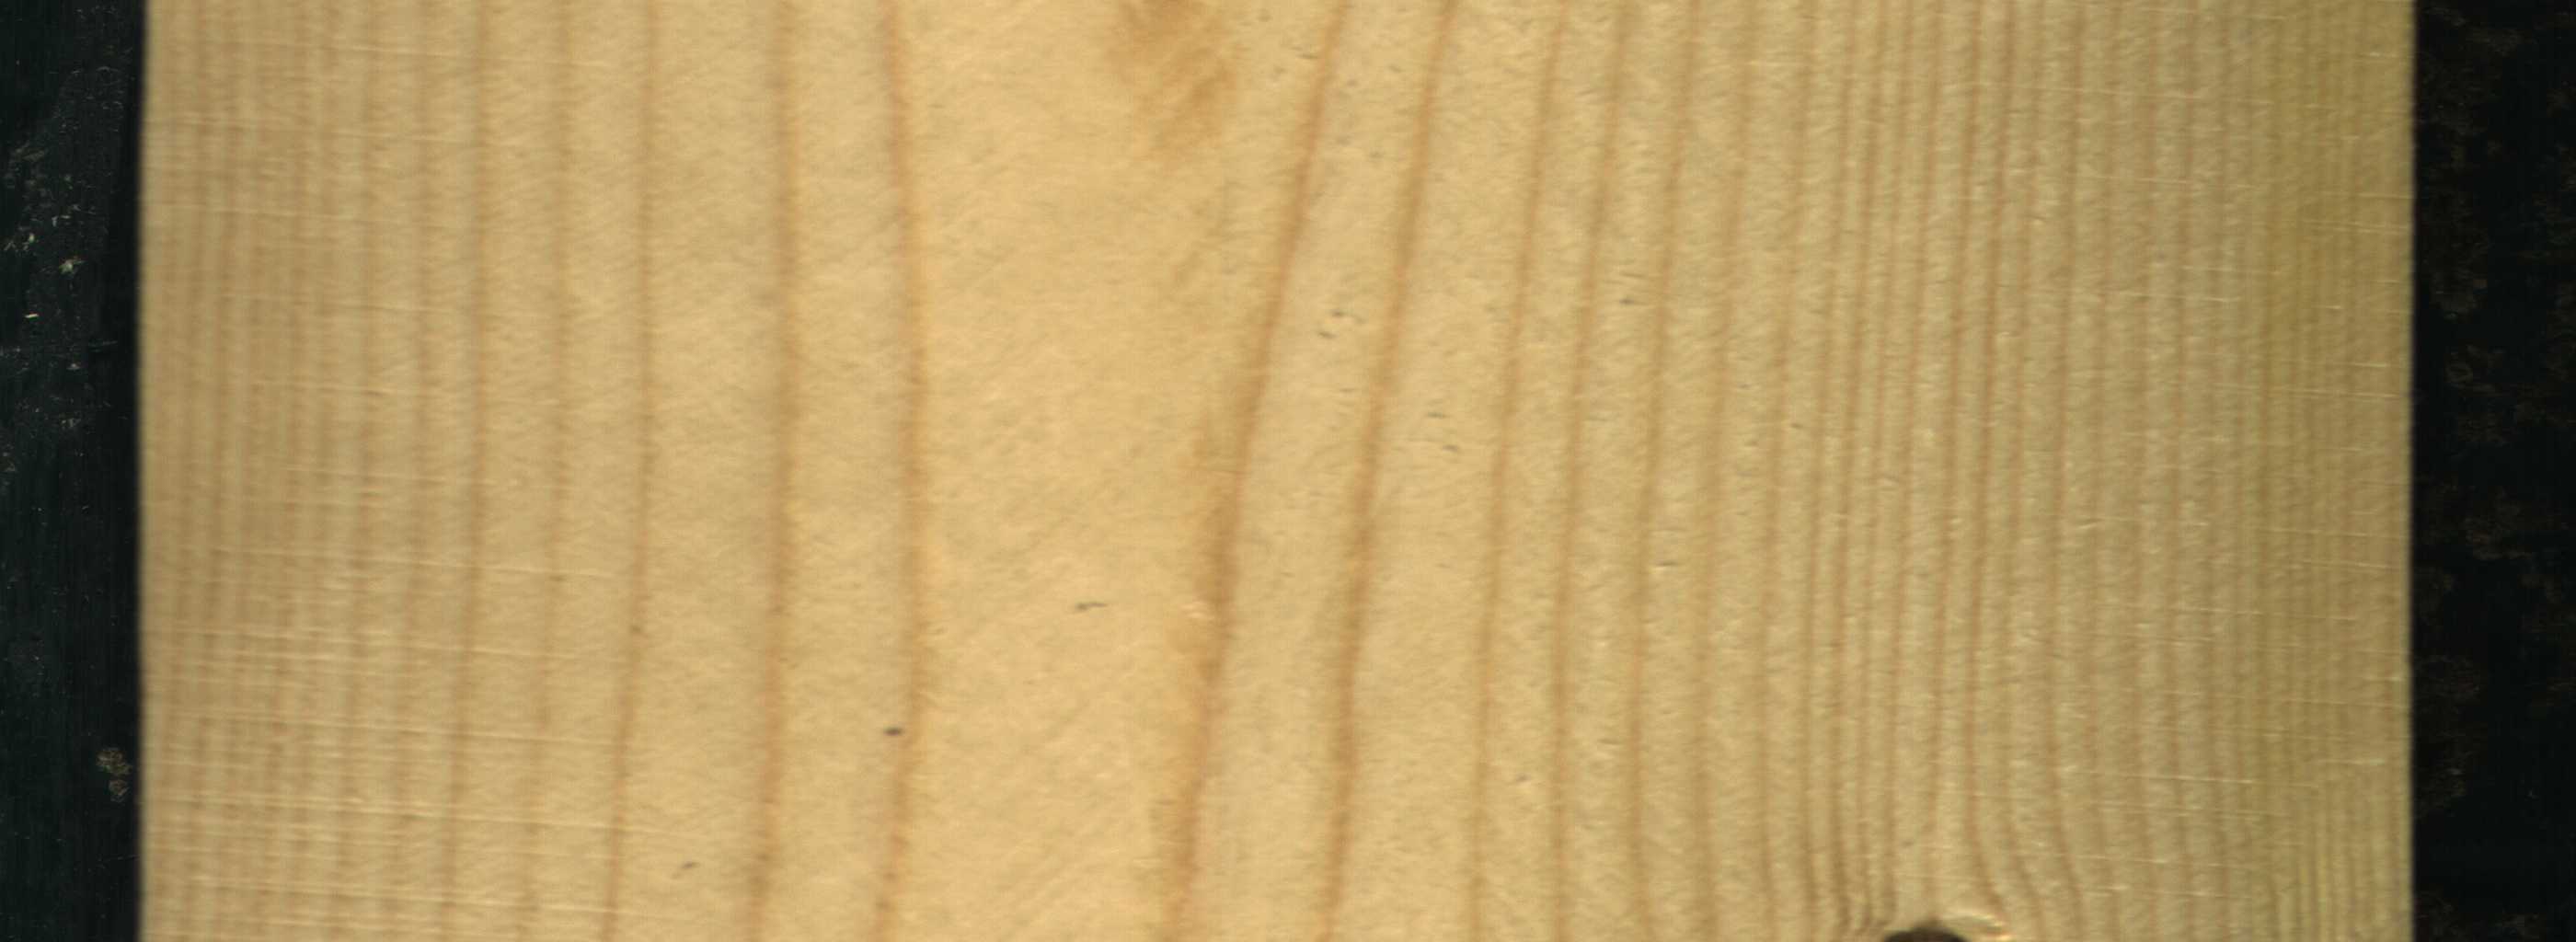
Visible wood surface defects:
Dead_Knot